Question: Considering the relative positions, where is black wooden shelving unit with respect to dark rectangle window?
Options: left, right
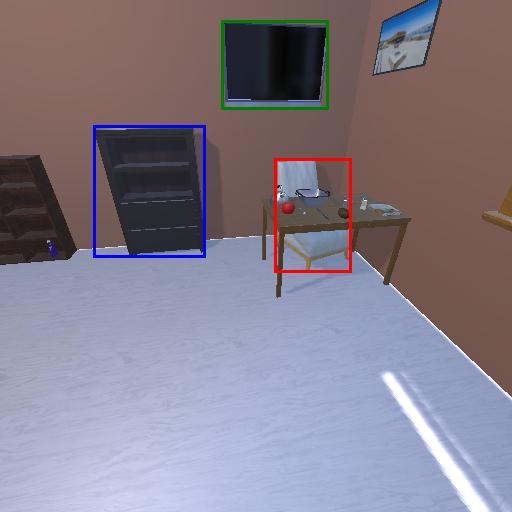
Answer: left